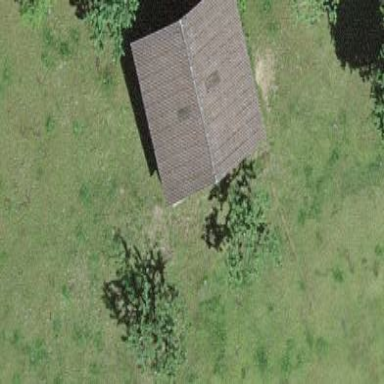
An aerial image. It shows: Shed building.